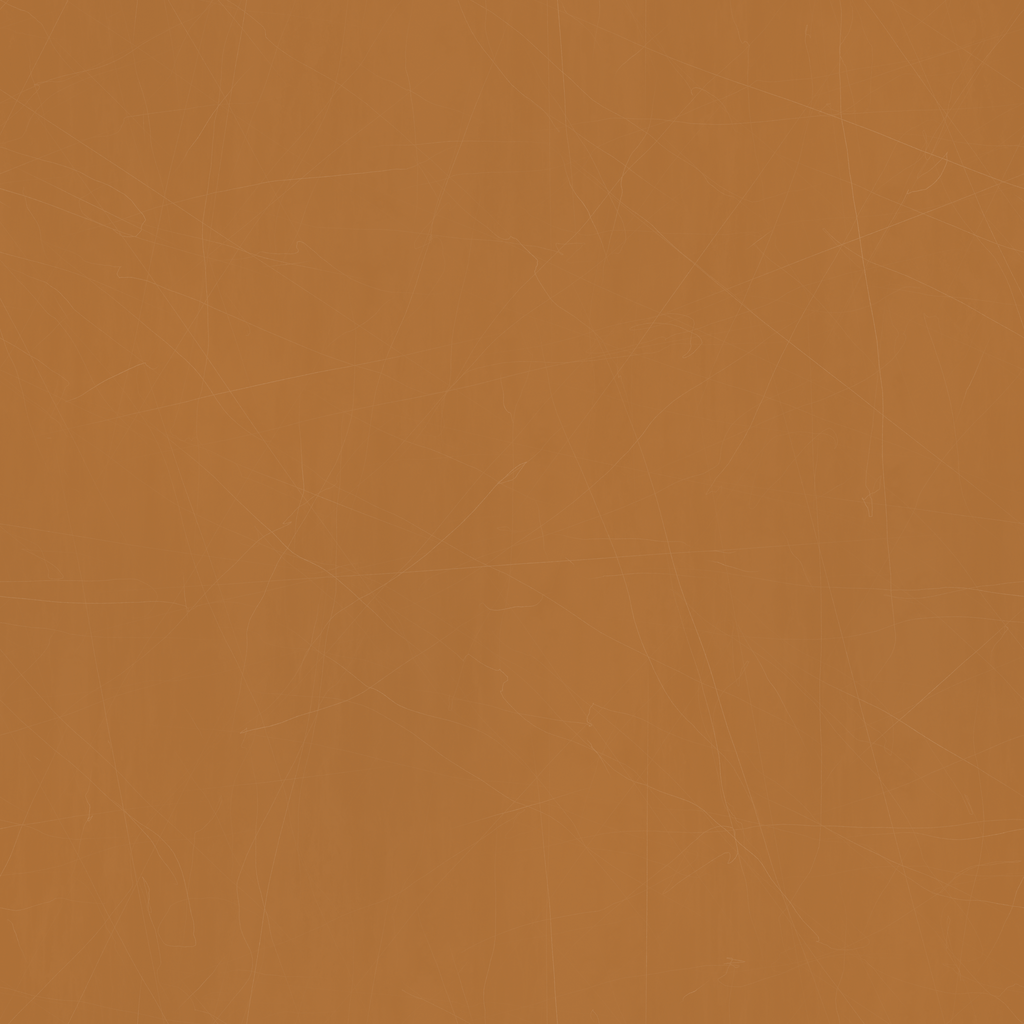
Texture map type: Color